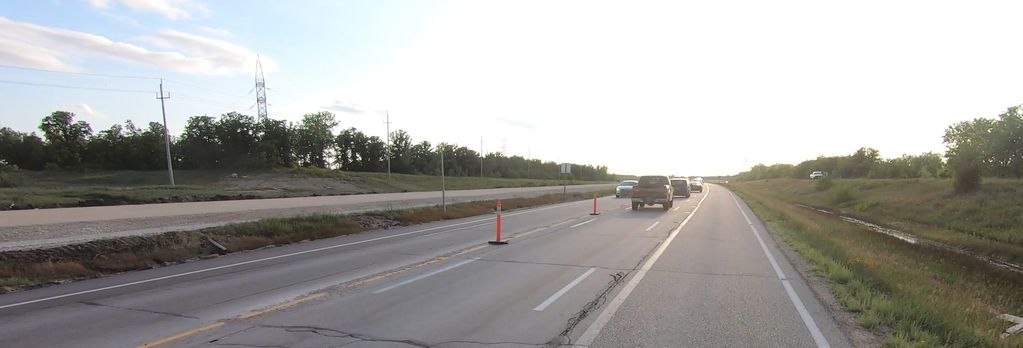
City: winnipeg